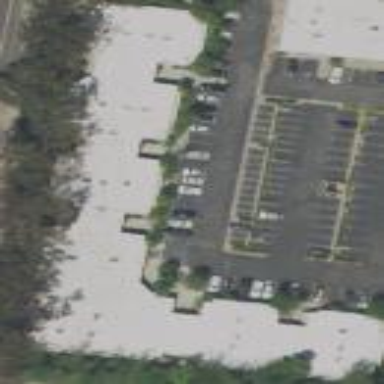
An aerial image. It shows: Commercial building.